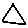
Label: triangle